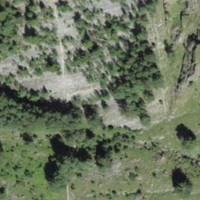
EUNIS habitat code: 41
Species observed at this site:
Thymelicus acteon
Melitaea didyma
Thymelicus sylvestris
Melanargia galathea